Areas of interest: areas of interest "Anglican Kei Hin Primary School"
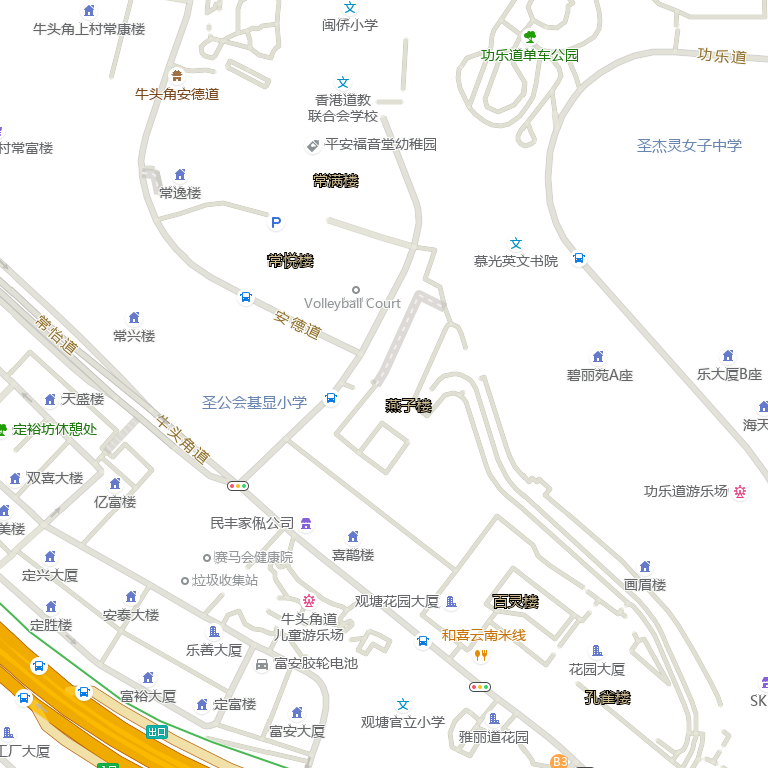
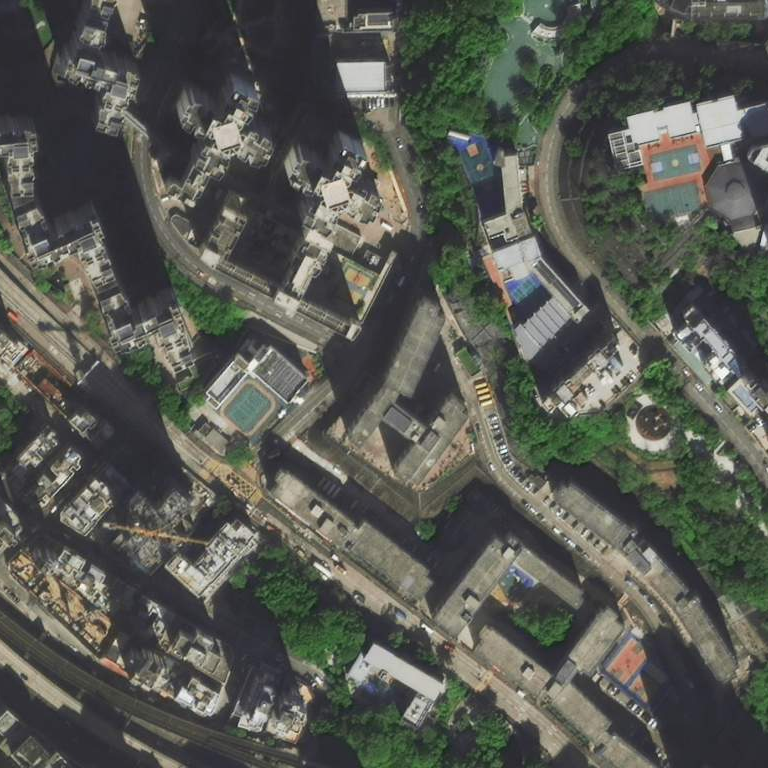